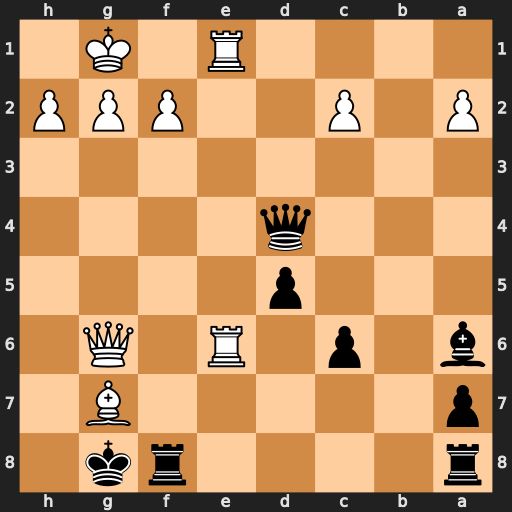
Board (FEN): r4rk1/p5B1/b1p1R1Q1/3p4/3q4/8/P1P2PPP/4R1K1
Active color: b
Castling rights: -
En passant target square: -
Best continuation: Qxf2+ Kh1 Qf1+ Rxf1 Rxf1#